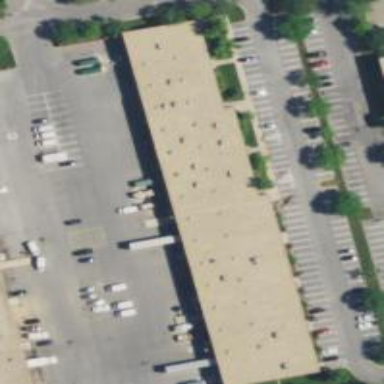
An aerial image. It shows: Office building.